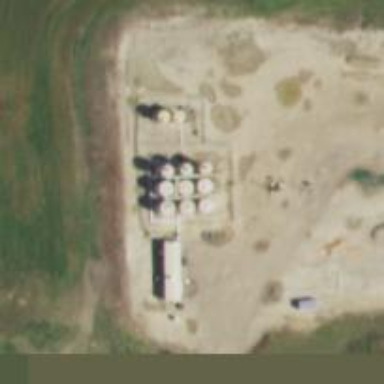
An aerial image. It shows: Storage tank that is man-made.